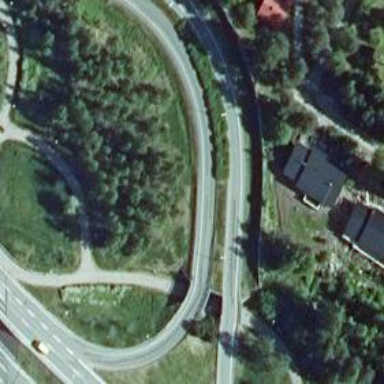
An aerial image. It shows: Secondary link road with asphalt surface.